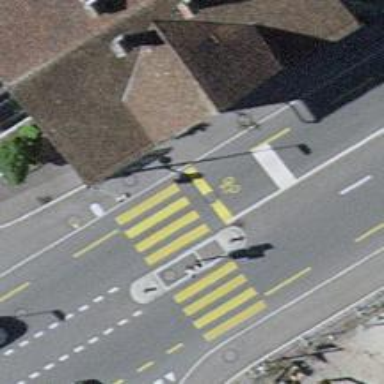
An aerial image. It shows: Kerb serving as barrier.